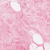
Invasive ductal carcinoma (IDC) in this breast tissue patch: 0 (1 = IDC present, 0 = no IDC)